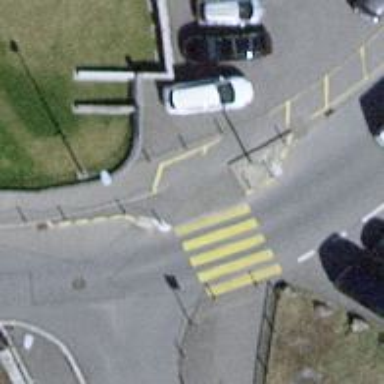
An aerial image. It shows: Uncontrolled zebra crossing on the road.